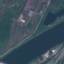
Label: River